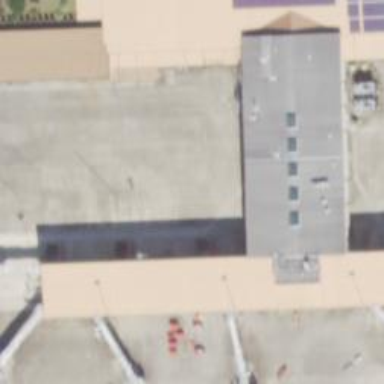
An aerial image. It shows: Airport obstacle identified as mast. It is equipped with airport lighting.